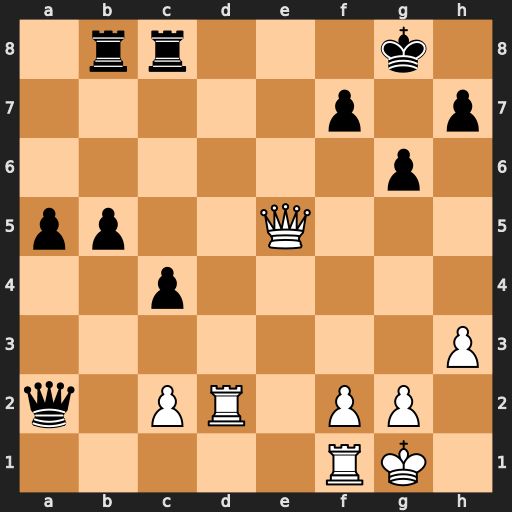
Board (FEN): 1rr3k1/5p1p/6p1/pp2Q3/2p5/7P/q1PR1PP1/5RK1
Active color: w
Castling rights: -
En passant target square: -
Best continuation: Ra1 Qxa1+ Qxa1